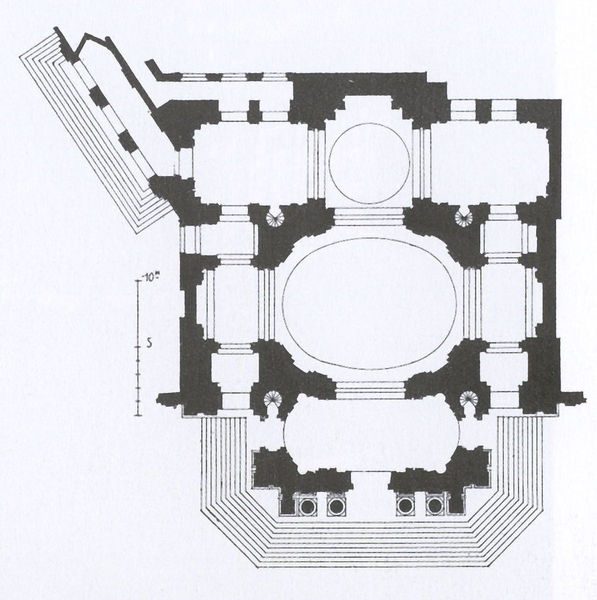
Titel: Collège des Quatre-Nations, Kapelle (Grundriß)
Künstler: Louis Le Vau
Standort: Paris
Institution: Collège des Quatre-Nations
Schlagwörter: weiß, fenster, grau, mitte, pfeiler, raum, schwarz, skizze, stützen, säule, säulen, tür, zeichnung, zimmer, anlage, gebäude, haus, schloss, architektur, barock, innenraum, kirche, verbindung, theater, schräg, kreis, oval, rund, schiff, schiffe, fassade, studie, mauer, grafik, graphik, linien, hof, platz, pilaster, saal, joche, kuppel, treppe, treppen, symmetrie, gerade, stuck, aufgang, stufe, stufen, halle, anbau, rechtecke, bögen, wände, vier, eingang, erker, treppenstufen, innenhof, umgang, eckig, rechteck, türme, palast, palazzo, druck, schnitt, stich, schwarzweiß, flur, räume, entwurf, altar, rom, portal, villa, geometrisch, doppelsäulen, quader, risalit, dreischiffig, seitenschiff, mauern, eckpfeiler, portikus, altarraum, apsis, kino, zentral, chor, kapelle, freitreppe, plan, tempel, wendeltreppe, gespiegelt, geometrie, sakral, bau, sakralbau, riss, grundriss, kreuzgang, massstab, aufriss, nischen, bauplan, kriche, vorraum, zentralbau, rotunde, innenräume, vorhalle, abseiten, kapellen, seitenschiffe, vierung, durchgänge, längsschiff, querschiff, aufmass, seiteneingang, nebenräume, seitenkapellen, panteon, mass, masstab, rundtreppe, wendeltreppen, absiss, meter, säle, prächtig, wandpfeiler, seitenkapelle, vierungspfeiler, flure, belistift, elipse, ellipse, masseinheit, abisiden, angrenzen, baupla, kreiz, stufenanordnung, verstärkungen, wandverstärkungen, borromini, ova, 5, 10, baute, nebenkapellen